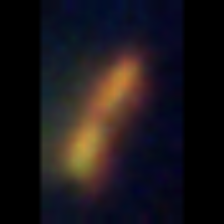
Taxon: Pennate
Group: Diatoms